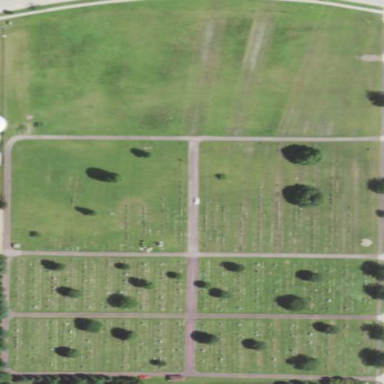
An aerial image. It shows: Cemetery.